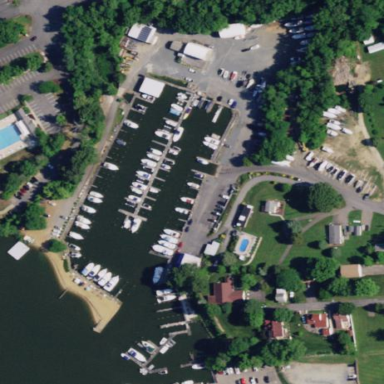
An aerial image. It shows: Marina on leisure land.